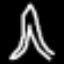
Label: The Eiffel Tower